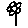
Label: flower